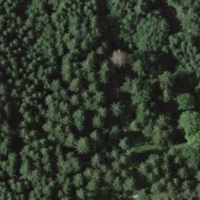
EUNIS habitat code: 43
Species observed at this site:
Misumena vatia